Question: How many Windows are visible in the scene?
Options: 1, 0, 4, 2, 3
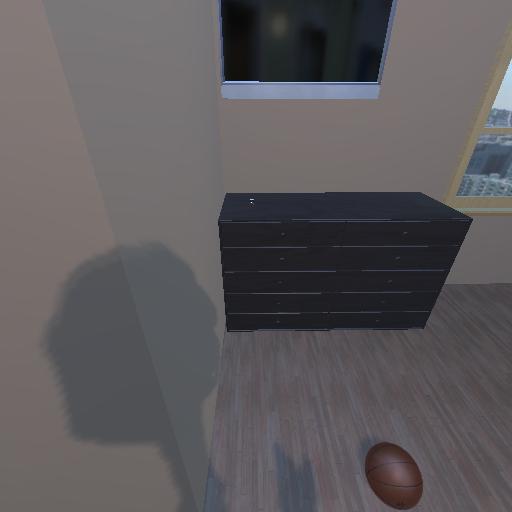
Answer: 1